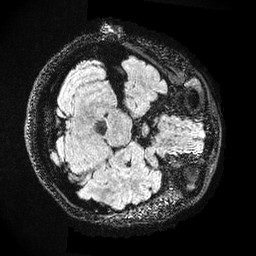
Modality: FLAIR
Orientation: axial
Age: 27
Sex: female
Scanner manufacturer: ge
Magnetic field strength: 3 T
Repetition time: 4.802 s
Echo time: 0.1158 s